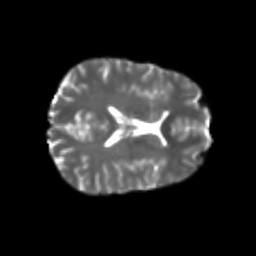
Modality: T2w
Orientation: axial
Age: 25
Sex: female
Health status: healthy
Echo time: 0.074 s